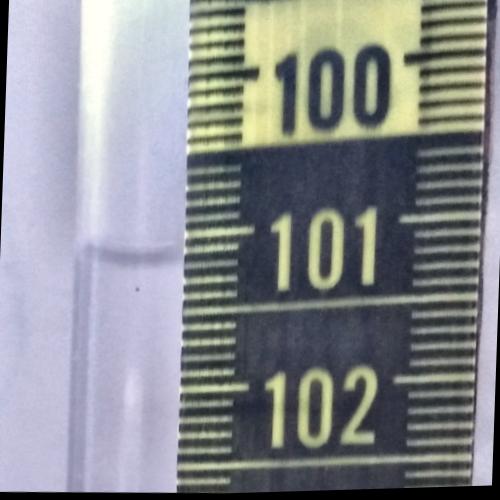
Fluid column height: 101.2 cm